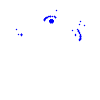
Particle: pion